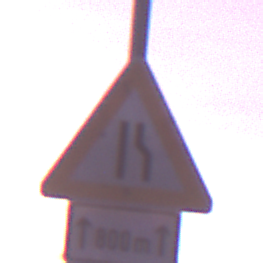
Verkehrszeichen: EinseitigVerengteFahrbahnRechts
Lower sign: LaengeEinerStrecke1
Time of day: Dawn
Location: Outdoor (Nature)
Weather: PartlyCloudy
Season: NotSpecified
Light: Natural